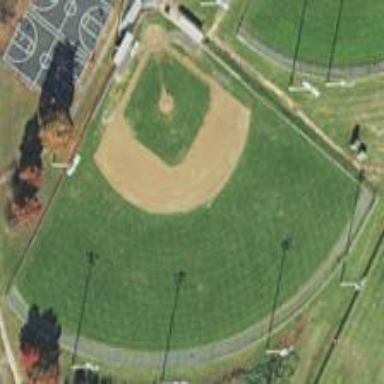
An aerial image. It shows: Baseball or softball pitch for leisure land sports.